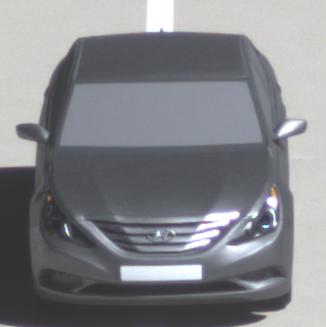
Make: Hyundai
Model: Sonata
Detailed model: Gen. 6 YF
Model produced from: 2009
Model produced until: 2016
Doors: 4
Color: gray
Road condition: wet road
Daytime: morning or afternoon
Contrast: high contrast